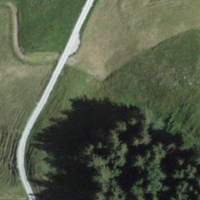
EUNIS habitat code: 43
Species observed at this site:
Campanula glomerata